Question: Hoping to reach all of you Cacti experts right there. I have tried posting the same issue on the Cacti forums website, but after nearly a week had no answer. Hoping to have more luck here.
I'm pretty new to Cacti, and in the past days I've worked my way through to installation, configuration, etc.
I am now at a stage where I need to hook up the system I need to monitor (called Diffusion) into cacti. Diffusion is a java-based push engine, and my aim is to graph specific MBeans the server exposes.
I have created Perl scripts that give me the info I need in a correct fashion, and built a graph template to display data from 4 data sources pertaining a threadpool.
As of now the values are fixed, hence the outcome is always 0, 3, 8 and 10 (4 data sources, dumping on 4 rrds).
For some reason, though the only line I can see is the one returning 0, and the graph is sized between 0 and 1, wehreas I'd expect to see the other lines as well and the graph being sized between 0 and some value above 10.

Just to make it clear, logs (DEBUG level) do not show any warning, data gathering seems to work well, and I have no "complain" from cacti when creating sources, templates, etc.
Any help would be appreciated.
Thanks.
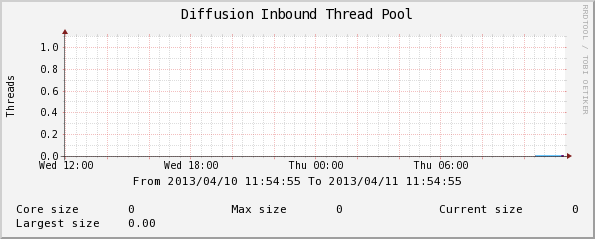
Answer: After a few attempts with changing a variety of parameters, I managed to solve the issue by simply changing the graph type to GAUGE.
Seems to wrk pretty well now.